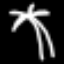
Label: palm tree